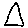
Label: triangle